Aerial crown-view tile of a tropical tree (Barro Colorado Island, Panama), acquired 20240918:
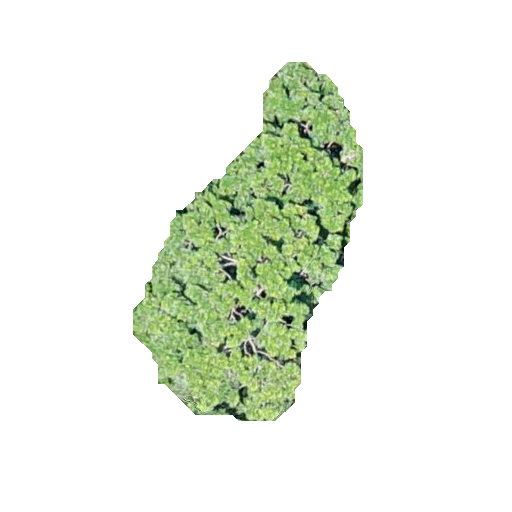
Species: Simarouba amara
GBIF accepted scientific name: Simarouba amara
Crown area: 76.112 m²